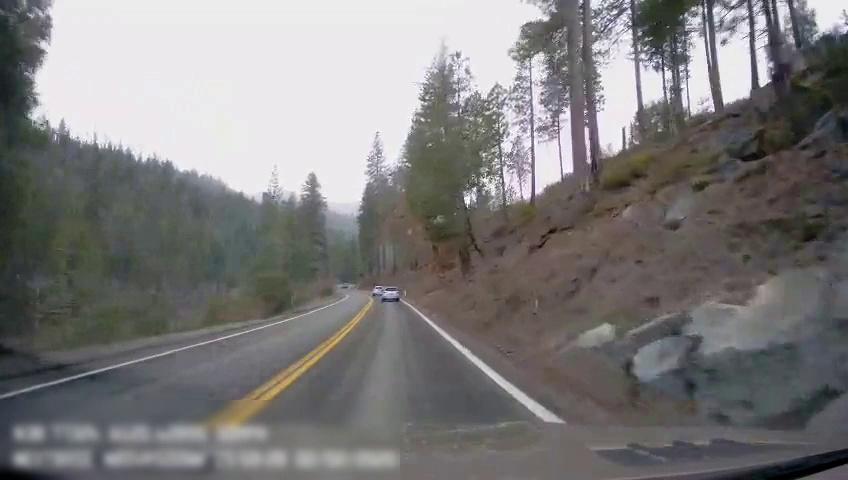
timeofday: Day
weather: Cloudy
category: Drivable Space
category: Vehicles | SUV
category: Vehicles | SUV
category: Lanes | Alternate Lane
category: Lanes | Current Lane
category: Lanes | Opposite Lane
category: Lanes | Opposite Lane